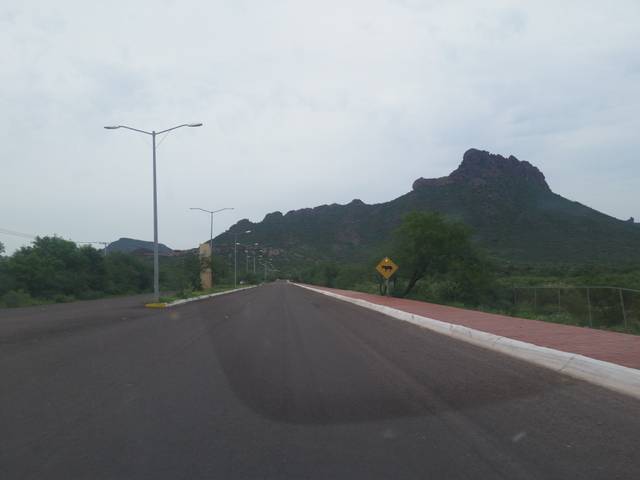
Region: Mexico
Coordinates: 27.969, -111.103